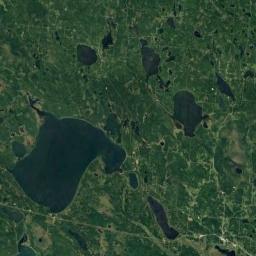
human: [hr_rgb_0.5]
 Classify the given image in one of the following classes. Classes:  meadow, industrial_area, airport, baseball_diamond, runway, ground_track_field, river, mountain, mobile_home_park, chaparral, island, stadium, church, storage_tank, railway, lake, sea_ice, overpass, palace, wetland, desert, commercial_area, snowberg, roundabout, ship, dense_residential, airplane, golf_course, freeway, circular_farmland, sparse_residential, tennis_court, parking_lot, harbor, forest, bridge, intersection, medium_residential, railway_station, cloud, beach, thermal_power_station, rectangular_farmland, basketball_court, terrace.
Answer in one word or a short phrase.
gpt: lake